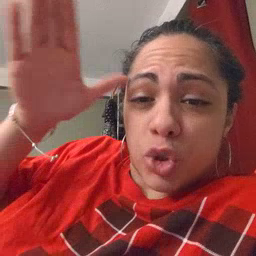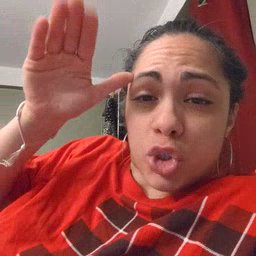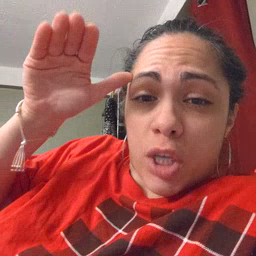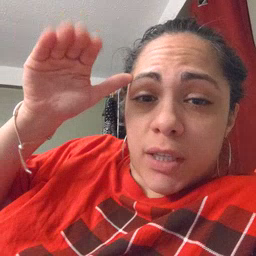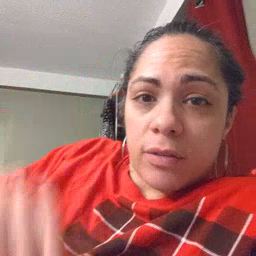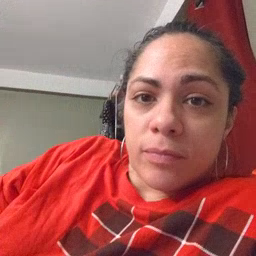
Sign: donkey